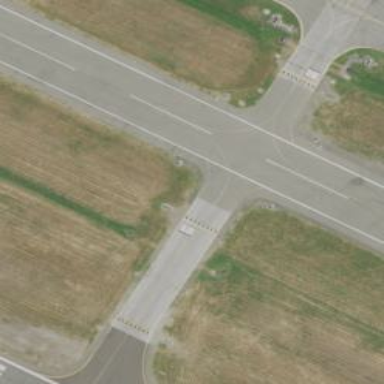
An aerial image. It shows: View of taxiway at the airport.